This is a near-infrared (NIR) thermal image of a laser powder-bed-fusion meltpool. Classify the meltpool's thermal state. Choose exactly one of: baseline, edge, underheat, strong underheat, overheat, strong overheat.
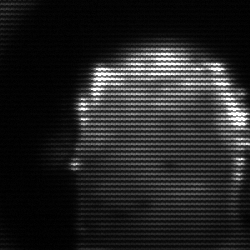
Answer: baseline